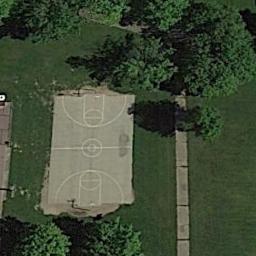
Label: basketball_court